Interaction volume radius: 5 \u00c5
Interaction volume height: 30 \u00c5
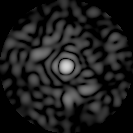
Disorder parameter: 0.819